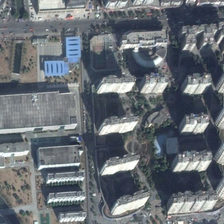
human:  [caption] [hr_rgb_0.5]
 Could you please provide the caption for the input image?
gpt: many tall buildings and some green trees are in a commercial area .

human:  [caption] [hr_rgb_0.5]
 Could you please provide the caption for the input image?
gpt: many tall buildings and some green trees are in a commercial area .

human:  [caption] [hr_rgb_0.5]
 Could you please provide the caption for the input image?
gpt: many tall buildings and some green trees are in a commercial area .

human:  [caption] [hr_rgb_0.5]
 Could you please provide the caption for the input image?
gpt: many tall buildings and some green trees are in a commercial area .

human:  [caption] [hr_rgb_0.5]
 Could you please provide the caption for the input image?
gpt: many tall buildings and some green trees are in a commercial area .